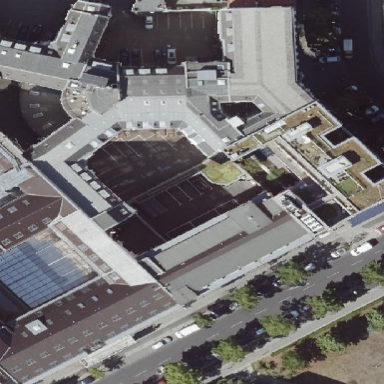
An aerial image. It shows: Office building.